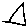
Label: triangle